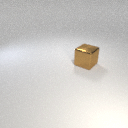
large brown metal cube